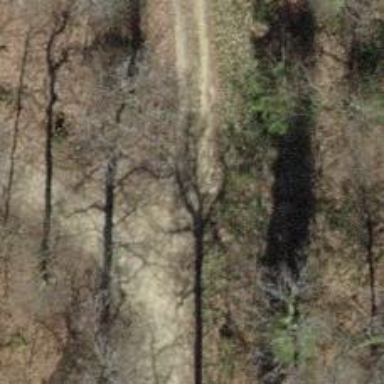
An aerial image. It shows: Unpaved track road with grade3 tracktype.